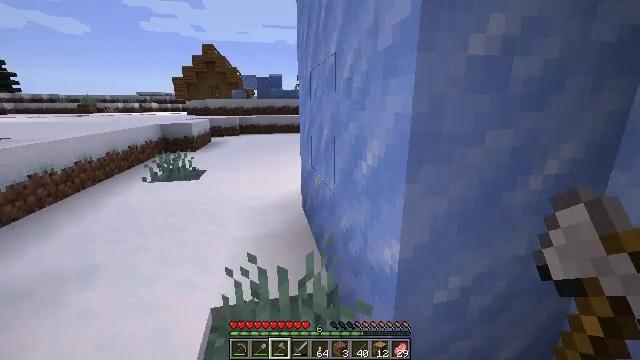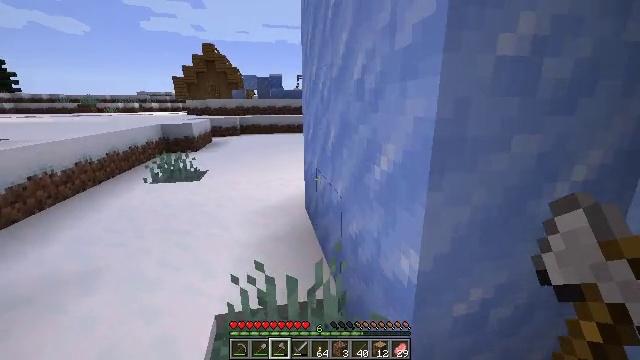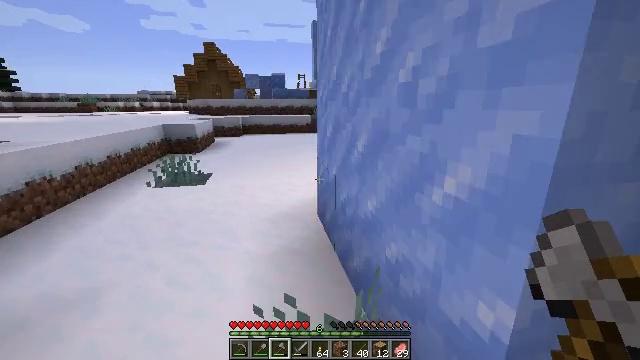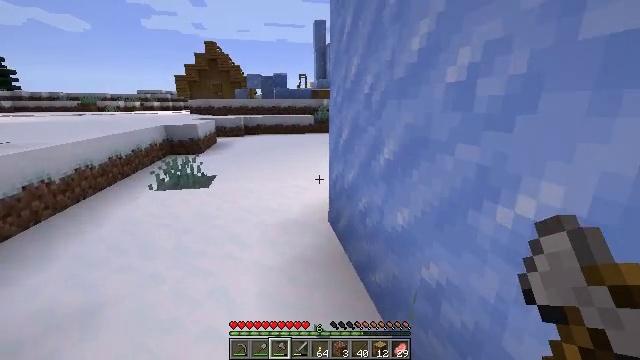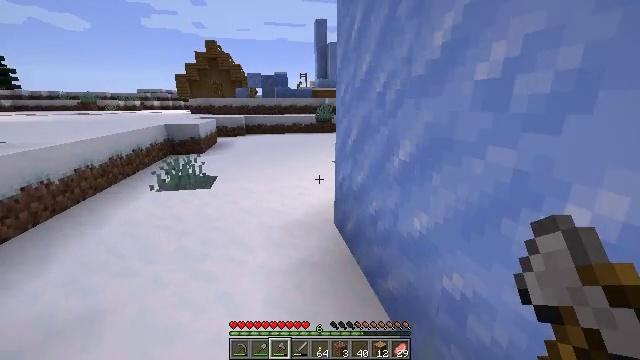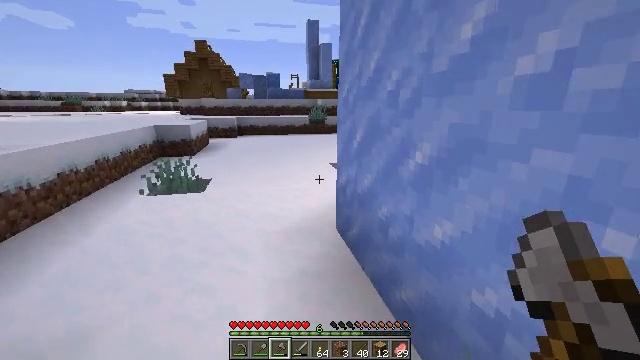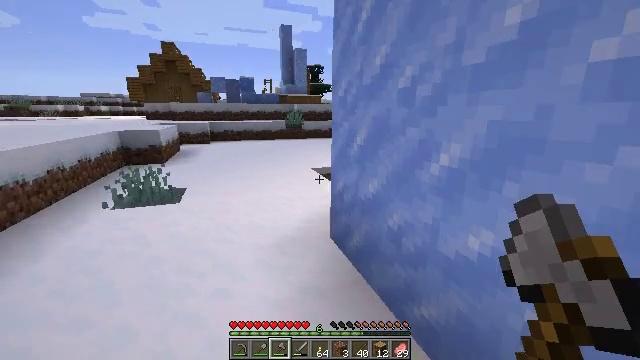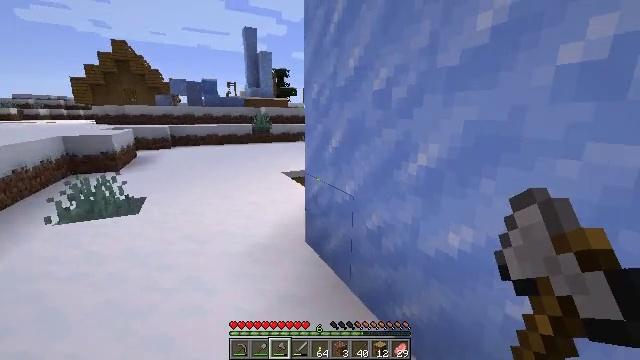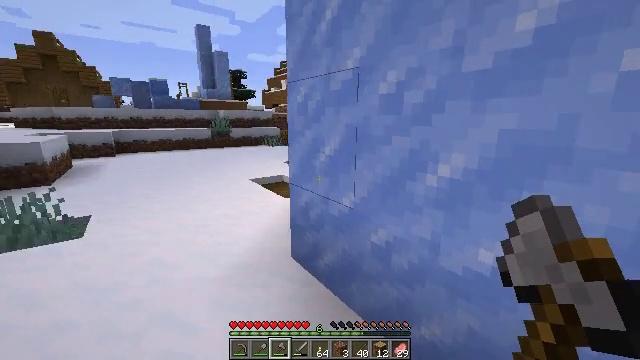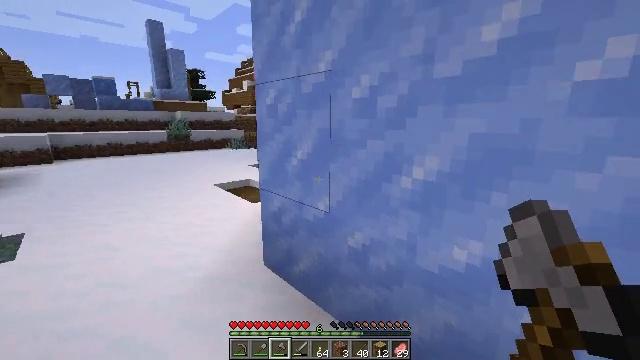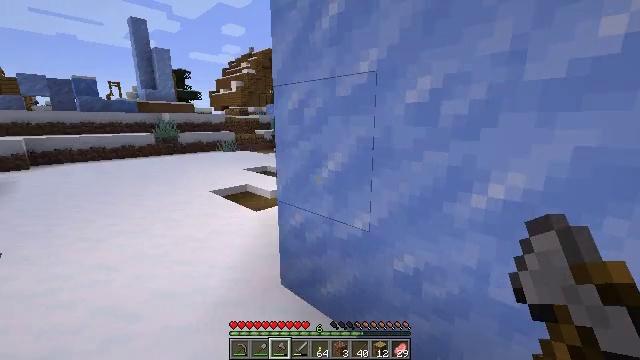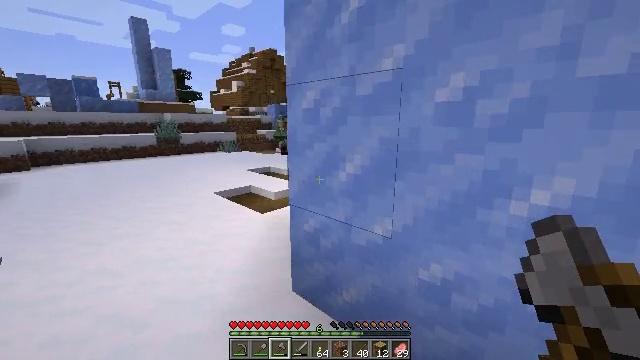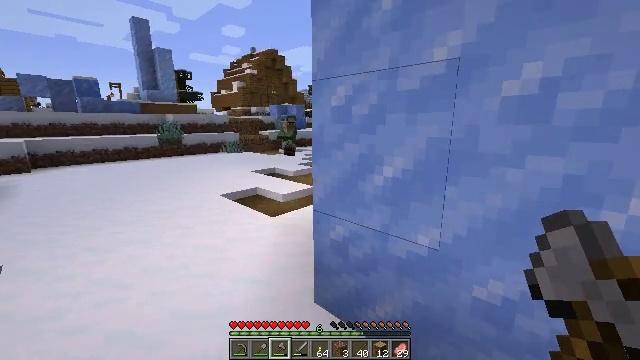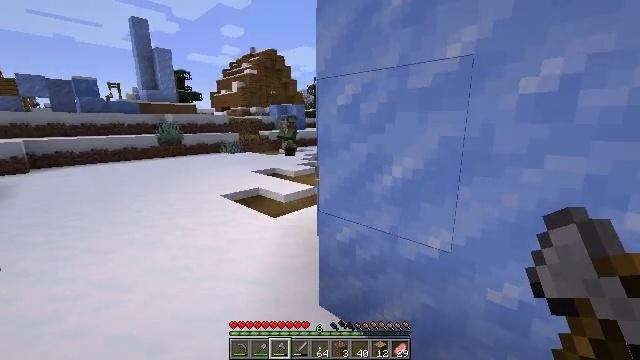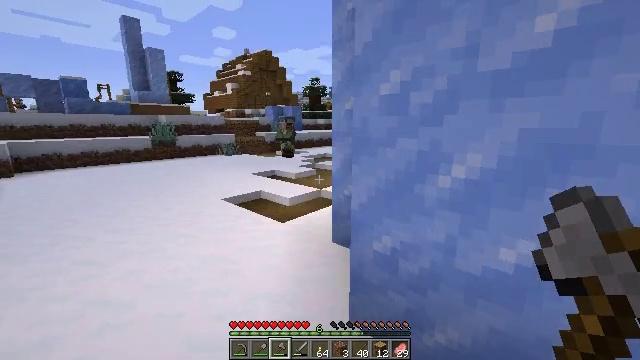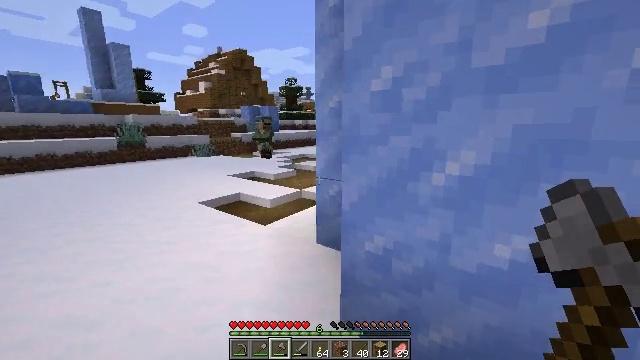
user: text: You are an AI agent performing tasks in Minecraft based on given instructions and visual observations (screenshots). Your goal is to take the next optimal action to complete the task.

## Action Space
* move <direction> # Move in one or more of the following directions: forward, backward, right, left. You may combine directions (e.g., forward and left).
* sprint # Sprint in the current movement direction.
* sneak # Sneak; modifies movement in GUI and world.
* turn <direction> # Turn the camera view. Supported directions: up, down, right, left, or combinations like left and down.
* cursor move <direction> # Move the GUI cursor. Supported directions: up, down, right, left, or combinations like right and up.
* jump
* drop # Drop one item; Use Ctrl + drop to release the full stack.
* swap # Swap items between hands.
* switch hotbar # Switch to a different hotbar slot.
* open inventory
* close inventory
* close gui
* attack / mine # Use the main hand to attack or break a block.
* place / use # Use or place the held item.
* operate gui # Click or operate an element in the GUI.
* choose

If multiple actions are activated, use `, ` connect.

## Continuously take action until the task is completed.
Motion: motion action
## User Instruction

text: Dig up potatoes from the soil.
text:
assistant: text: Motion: move forward and move left
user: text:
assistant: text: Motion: move forward and move left
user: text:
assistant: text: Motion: move forward and move left
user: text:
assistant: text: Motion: move forward and move left
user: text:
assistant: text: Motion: move forward and move left, turn right
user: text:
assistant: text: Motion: move forward and move left, turn right
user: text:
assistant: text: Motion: move forward and move left, turn right
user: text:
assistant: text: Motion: move forward and move left, turn right
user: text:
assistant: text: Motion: move forward and move left, turn right
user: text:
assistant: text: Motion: move forward and move left, turn right
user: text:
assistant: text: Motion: move forward and move left
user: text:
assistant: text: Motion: move forward and move left
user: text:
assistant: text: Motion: move forward and move left
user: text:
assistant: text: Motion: move forward and move left, turn right
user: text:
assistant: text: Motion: move forward and move left, turn right
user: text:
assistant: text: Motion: move forward and move left, turn right
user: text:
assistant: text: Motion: move forward and move left, turn right
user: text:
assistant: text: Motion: move forward and move left, turn right
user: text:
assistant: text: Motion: move forward and move left, turn right
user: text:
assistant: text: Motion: move forward and move left
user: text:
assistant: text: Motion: move forward and move left
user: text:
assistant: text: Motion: move forward and move left
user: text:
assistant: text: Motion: move forward and move left, turn right
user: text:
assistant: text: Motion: move forward and move left, turn right
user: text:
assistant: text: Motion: move forward and move left, turn right
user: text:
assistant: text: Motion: move forward and move left, turn right
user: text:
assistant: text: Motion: move forward and move left, turn right
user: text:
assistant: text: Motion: move forward and move left, turn right
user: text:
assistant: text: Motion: move forward and move left, turn right
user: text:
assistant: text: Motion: move forward and move left, turn right